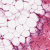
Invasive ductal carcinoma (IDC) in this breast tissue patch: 0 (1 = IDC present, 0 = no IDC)